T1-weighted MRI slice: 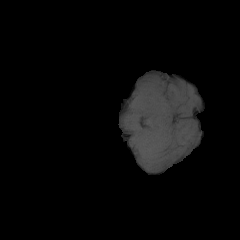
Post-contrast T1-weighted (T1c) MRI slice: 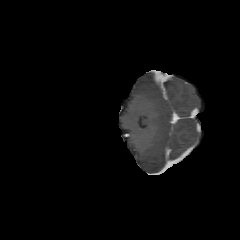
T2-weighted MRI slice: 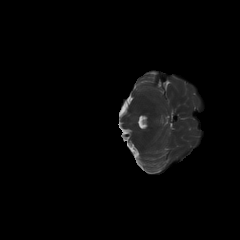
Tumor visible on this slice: yes